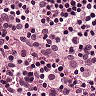
Metastatic tissue present: no